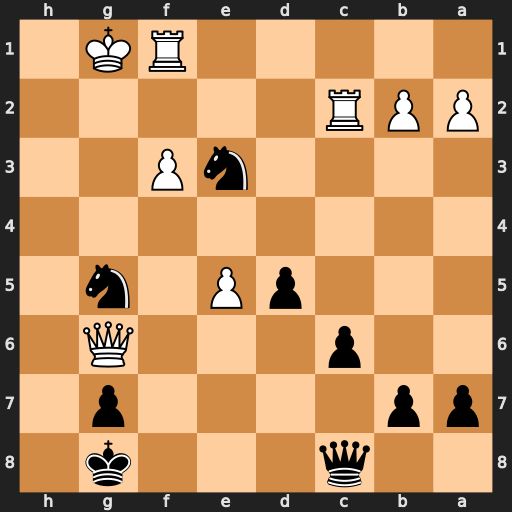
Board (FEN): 2q3k1/pp4p1/2p3Q1/3pP1n1/8/4nP2/PPR5/5RK1
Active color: b
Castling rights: -
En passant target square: -
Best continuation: Nh3+ Kh1 Nf4 Qg3 Nh5 Qh4 Nxf1